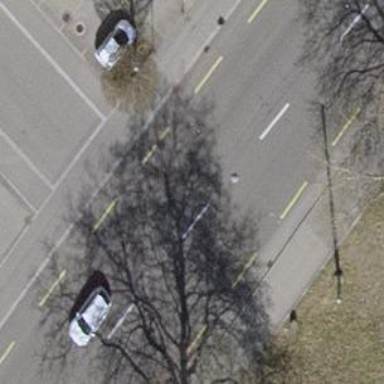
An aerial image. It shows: Primary highway with asphalt surface. It includes cycle lane with trolley wires.